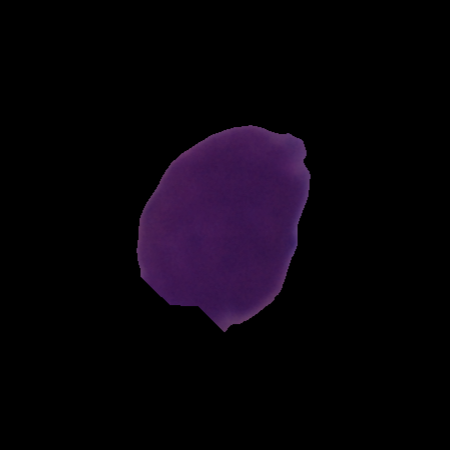
Label: cancer